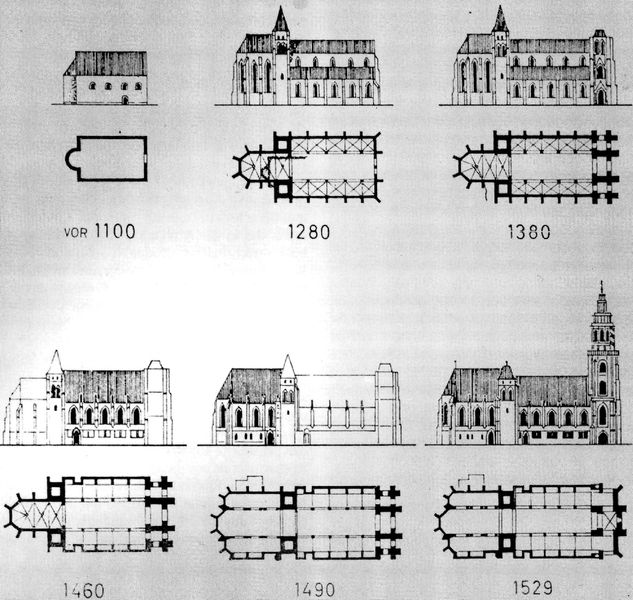
Titel: Pfarrkirche St. Kilian Heilbronn
Standort: Heilbronn (EU - D - BW)
Schlagwörter: weiß, kirchturm, schwarz, skizze, zeichnung, masse, architektur, geschichte, häuser, kirche, gotik, turm, ansicht, fassade, kirchen, dom, schnitt, bleistift, entwurf, kathedrale, kirchenschiff, dreischiffig, romanik, plan, entwicklung, sakral, bau, sakralbau, basilika, grundriss, aufbau, aufriss, zeichnungen, bauzeichnung, bauplan, aufrisse, lageplan, gotteshaus, grundrisse, blaupause, neogotik, kirchenbau, köln, aachen, kölner dom, entstehung, phasen, bamberg, aufmaß, dombau, 1460, 1529, 1490, 1100, zeuchnun, bauentwicklung, arlchitektur, 128ß, 1280, architekturgeschichte, 13880, kirchenbauten, entwicklung kirchenbau